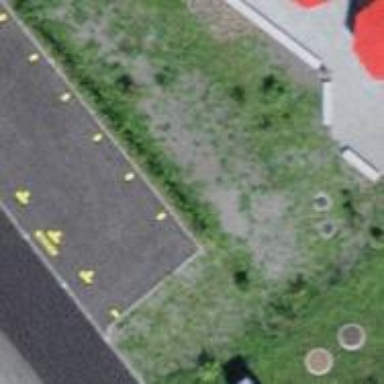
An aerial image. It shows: Charging station.